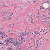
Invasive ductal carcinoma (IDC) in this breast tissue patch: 1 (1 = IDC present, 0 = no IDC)